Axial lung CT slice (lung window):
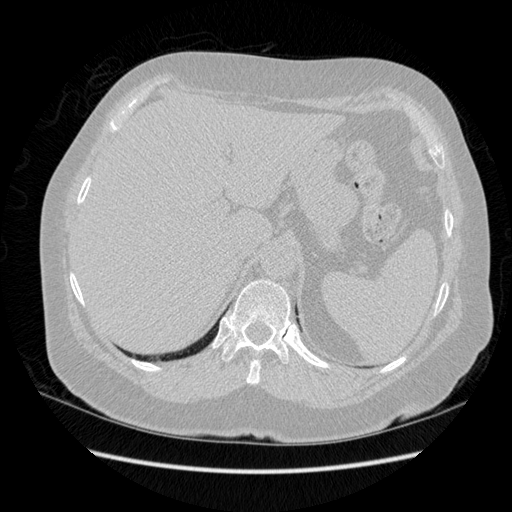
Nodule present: no